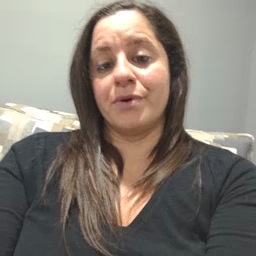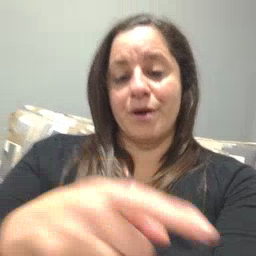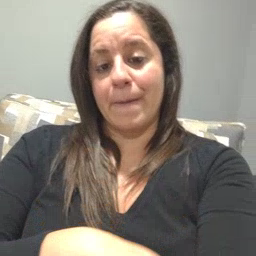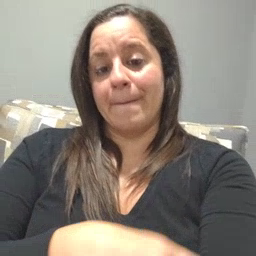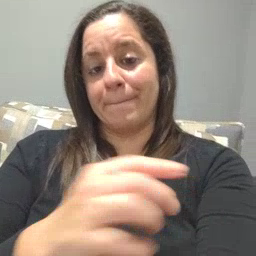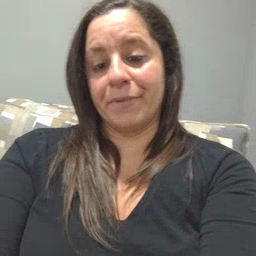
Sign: arm